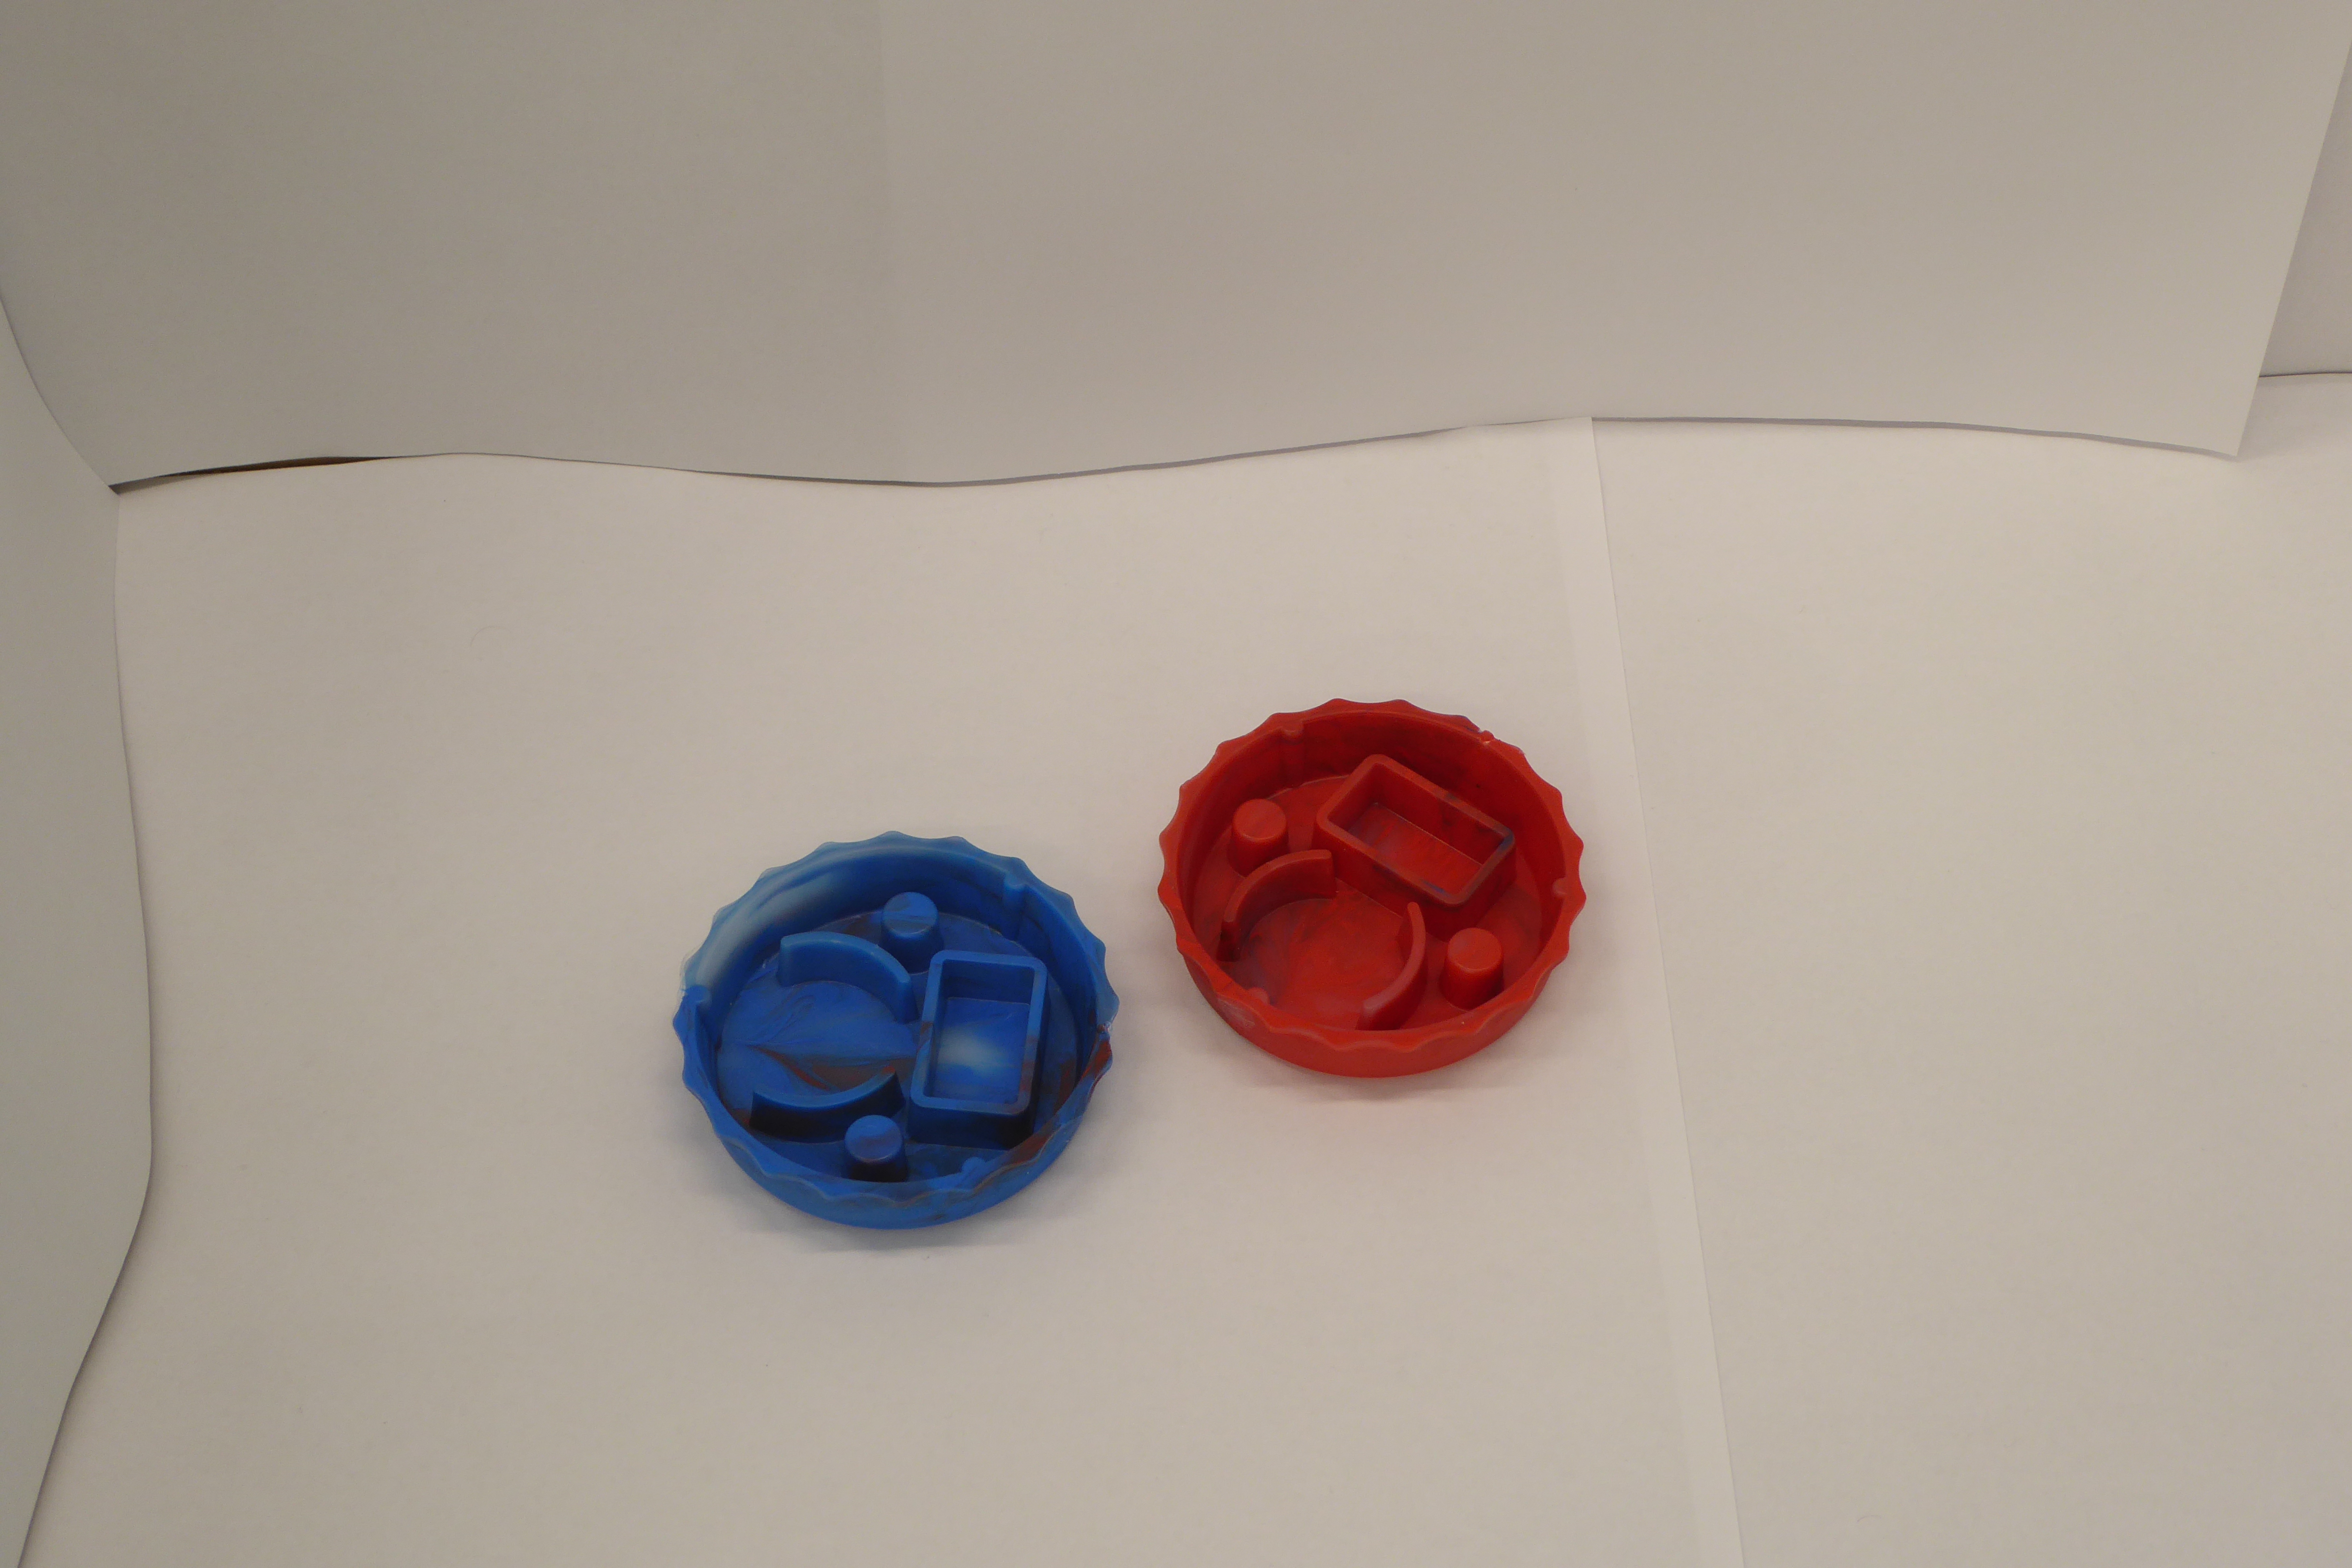
Label: Bottle Opener - Cover